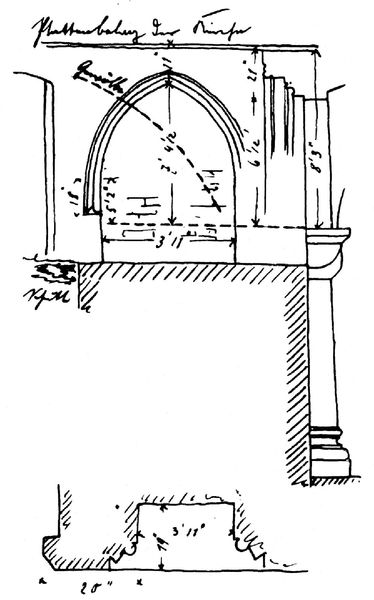
Titel: St. Maria im Kapitol in Köln
Standort: Köln, St. Maria im Kapitol (EU - D - NRW)
Schlagwörter: fenster, profil, skizze, säule, tür, zeichen, zeichnung, architektur, gotik, schrift, bogen, studie, mauer, linien, zahlen, striche, tor, ruine, torbogen, technik, schnitt, schraffur, entwurf, spitzbogen, zeichnen, konstruktion, plan, gothik, bau, handschrift, pfeile, bauzeichnung, zeichung, statik, maße, geheimgang, säuse